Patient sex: F
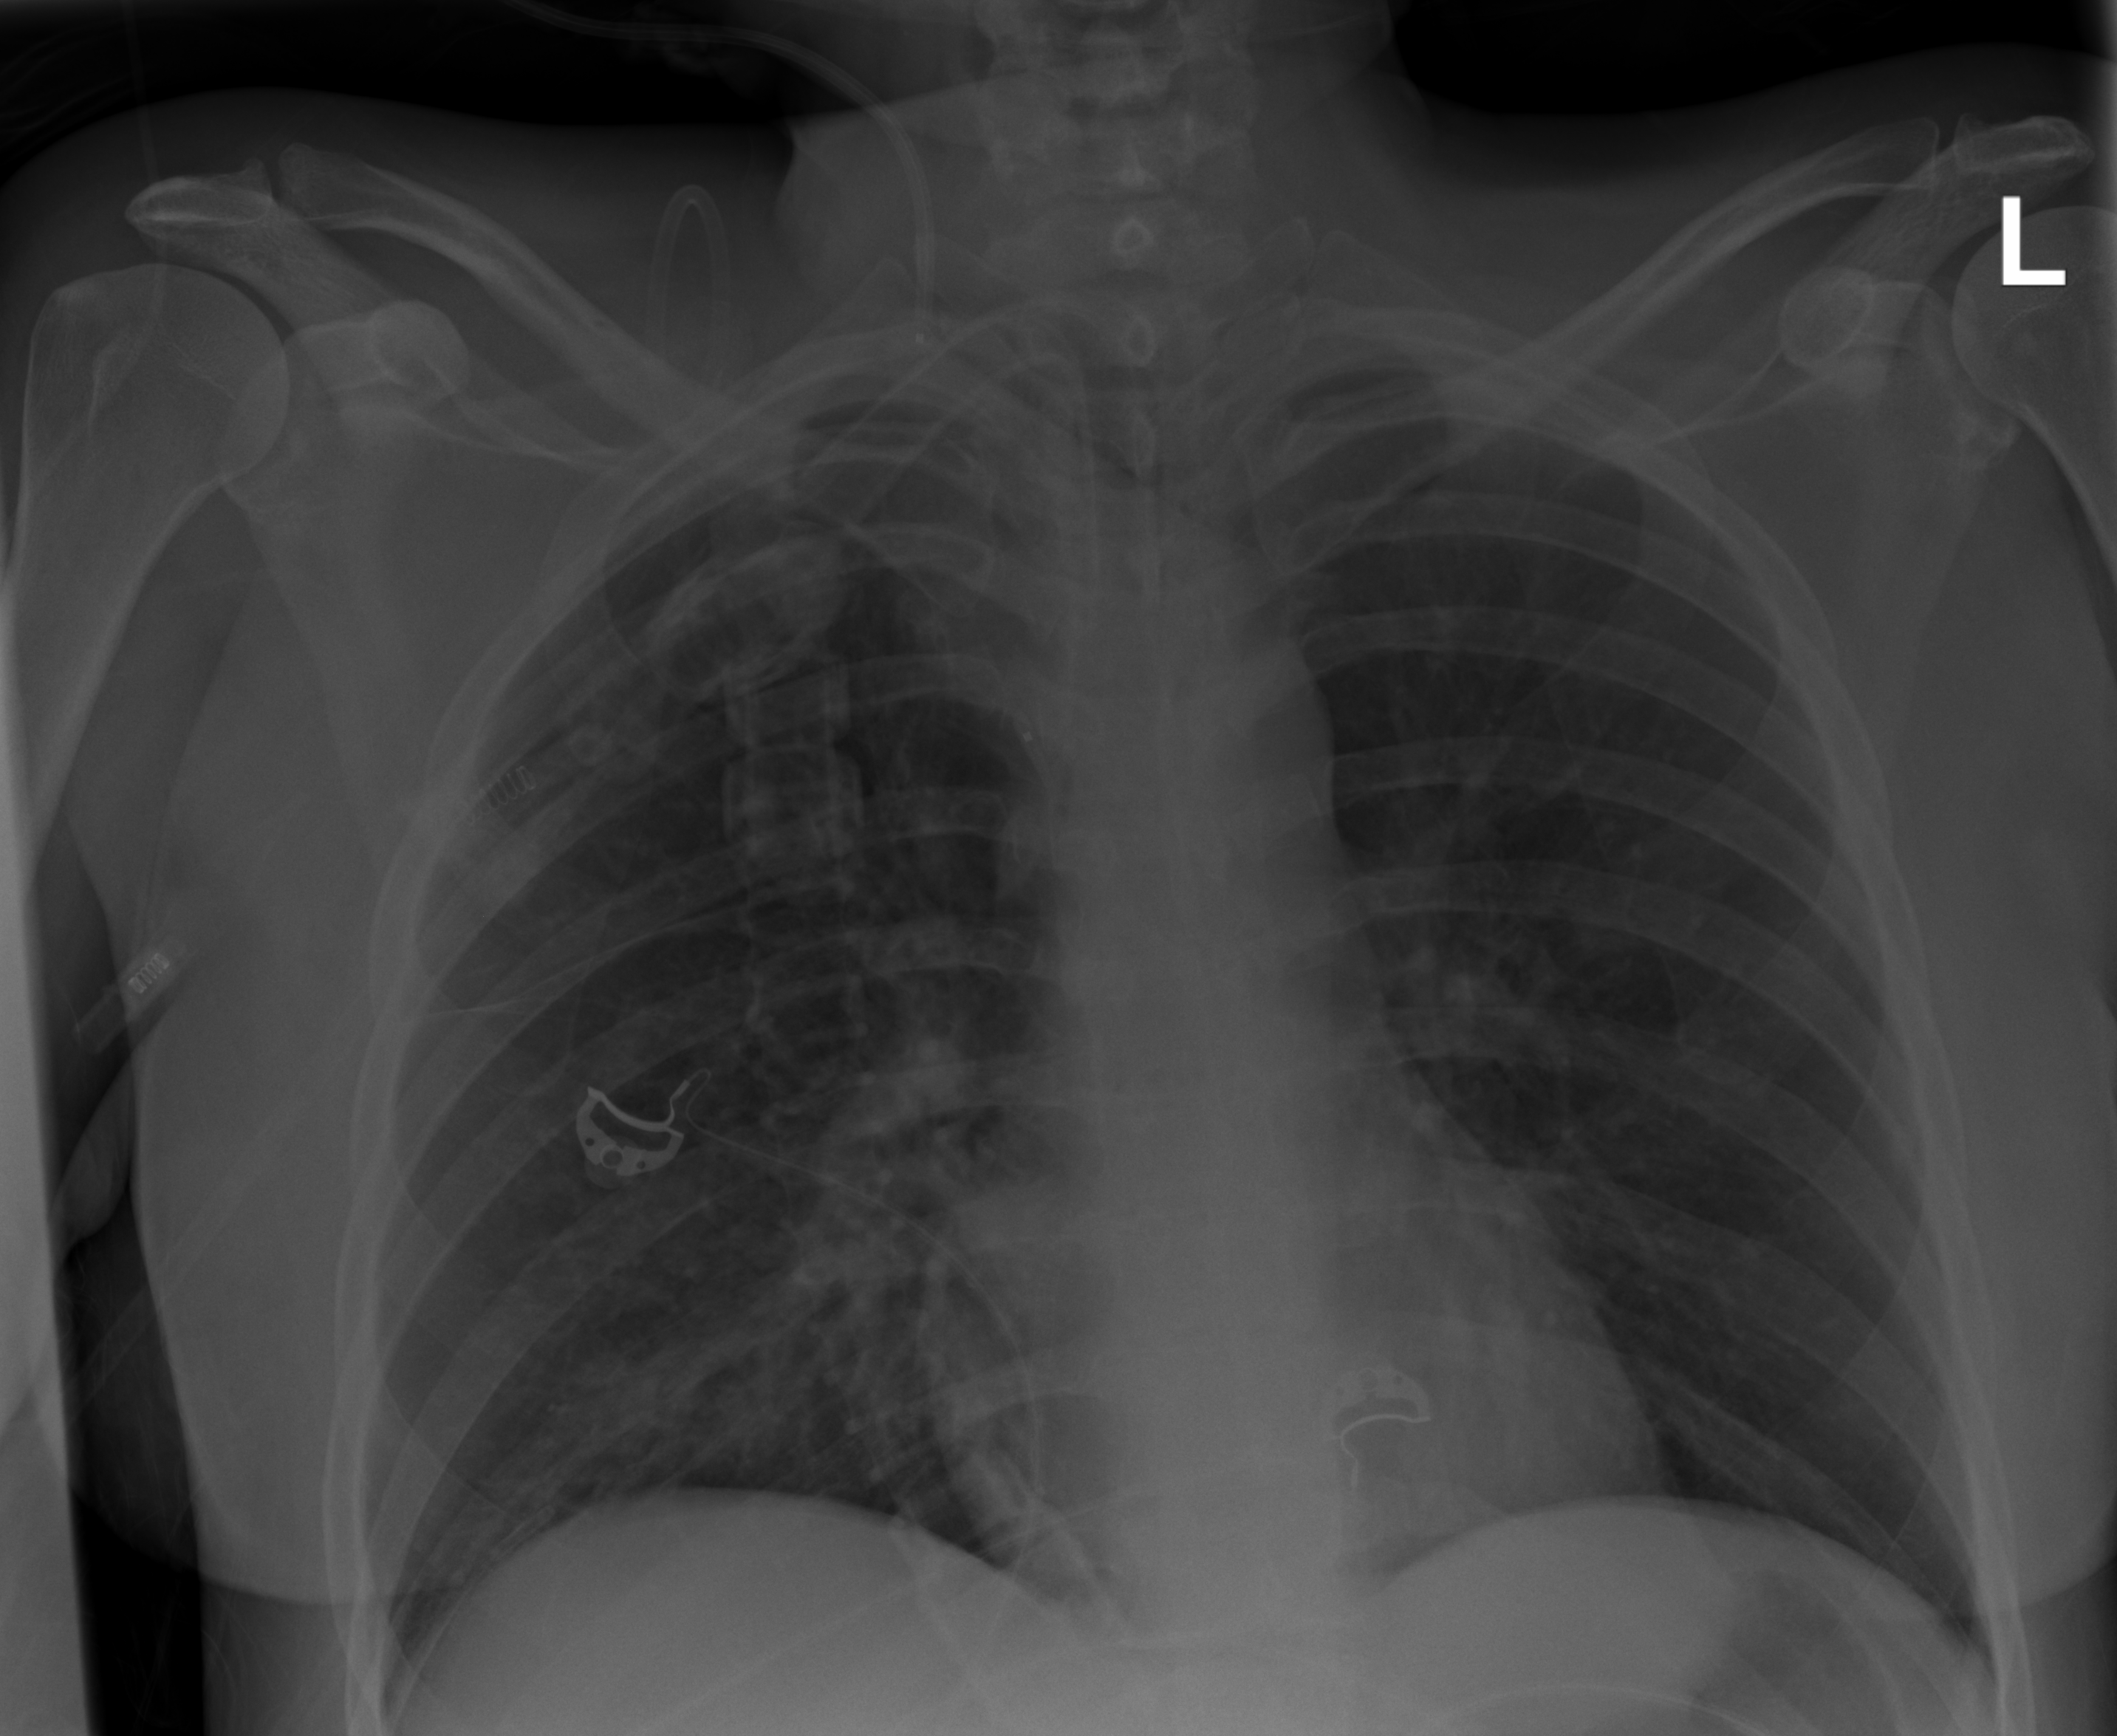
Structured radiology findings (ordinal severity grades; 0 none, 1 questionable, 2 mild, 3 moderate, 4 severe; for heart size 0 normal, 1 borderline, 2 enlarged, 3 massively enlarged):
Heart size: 0
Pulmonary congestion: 0
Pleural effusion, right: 0
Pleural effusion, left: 0
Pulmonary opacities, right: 2
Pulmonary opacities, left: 0
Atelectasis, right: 2
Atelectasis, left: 0